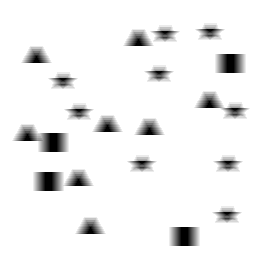
Squares: 4
Triangles: 8
Stars: 9
Total shapes: 21